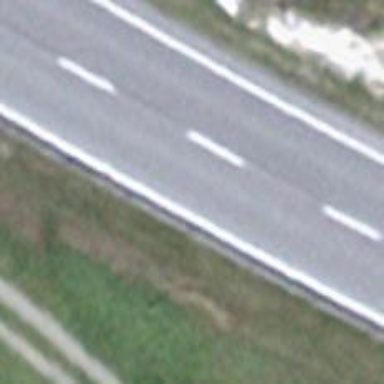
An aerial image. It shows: Asphalt road classified as primary highway.